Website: lowes
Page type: store-pickup
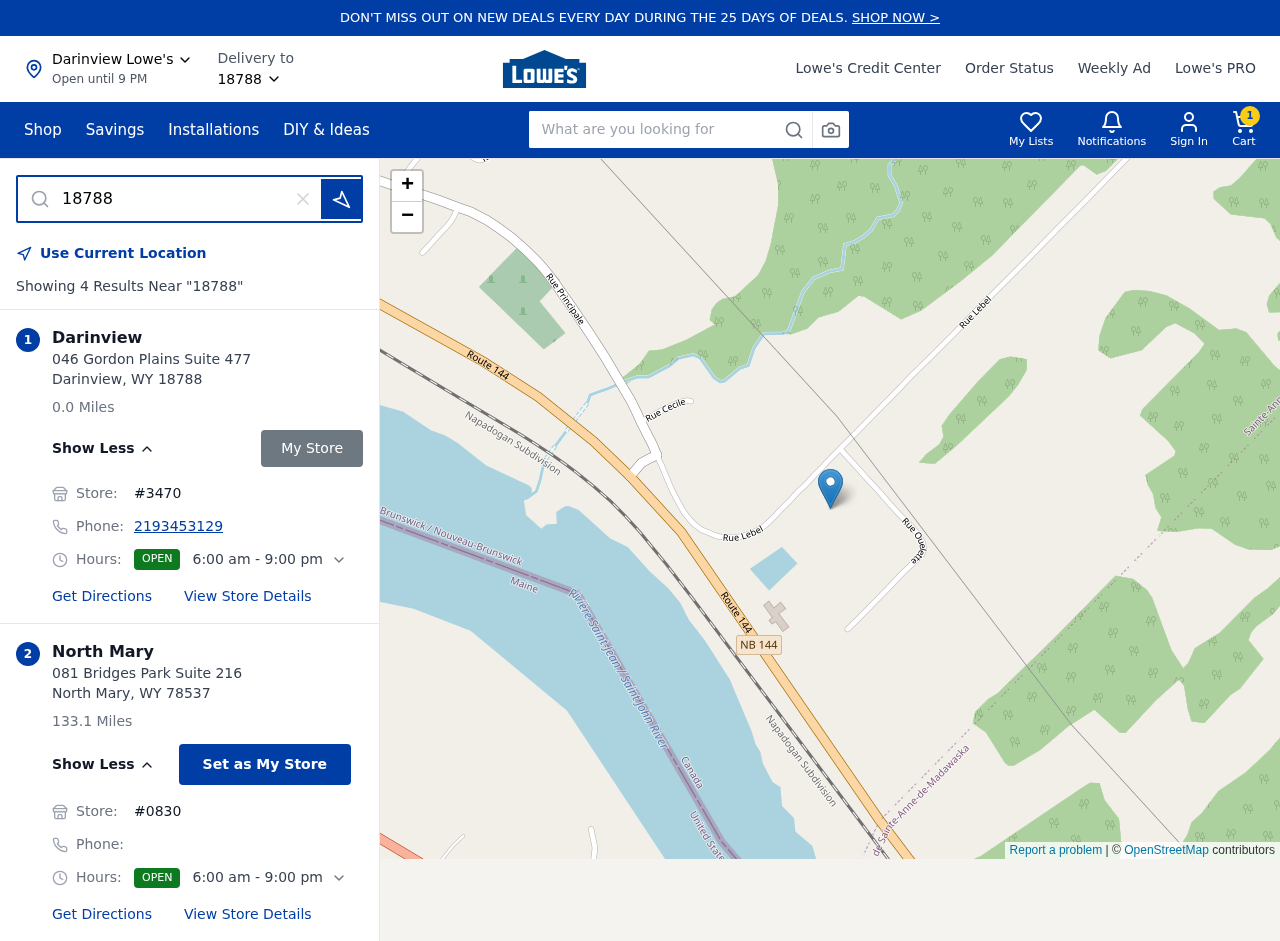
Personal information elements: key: PII_CITY
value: Darinview
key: PII_CITY2
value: North Mary
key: PII_LOCATION1_STREET
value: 046 Gordon Plains Suite 477
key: PII_LOCATION2_POSTCODE
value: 78537
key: PII_LOCATION2_STREET
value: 081 Bridges Park Suite 216
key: PII_PHONE
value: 2193453129
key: PII_POSTCODE
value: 18788
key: PII_STATE_ABBR
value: WY
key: PII_POSTCODE3
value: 18788
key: PII_POSTCODE_FULL
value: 18788
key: PII_POSTCODE_NUMERIC
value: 18788
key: PII_STATE_ABBR2
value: WY
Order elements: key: ORDER_NUM_ITEMS
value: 1
Search elements: key: HEADER_SEARCH
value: What are you looking for
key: SEARCH_STORE_LOCATION
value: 18788